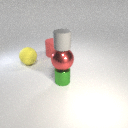
large red rubber cylinder to the right of large yellow rubber sphere